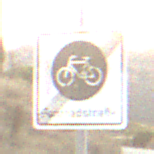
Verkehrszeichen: EndeFahrradstrasse
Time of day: SunriseSunset
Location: Outdoor (RoadRail)
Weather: PartlyCloudy
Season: NotSpecified
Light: Natural